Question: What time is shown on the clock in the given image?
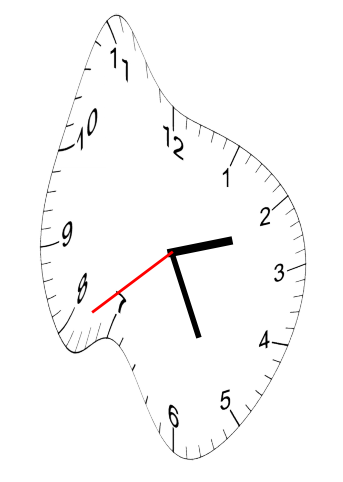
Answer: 02:25:39